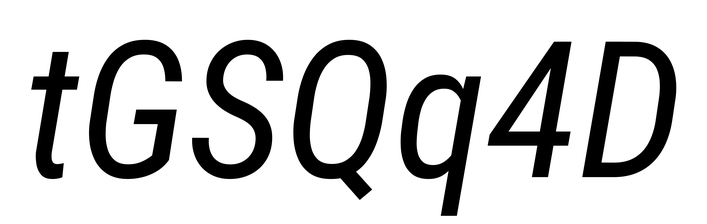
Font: Roboto-Italic_Condensed_Italic